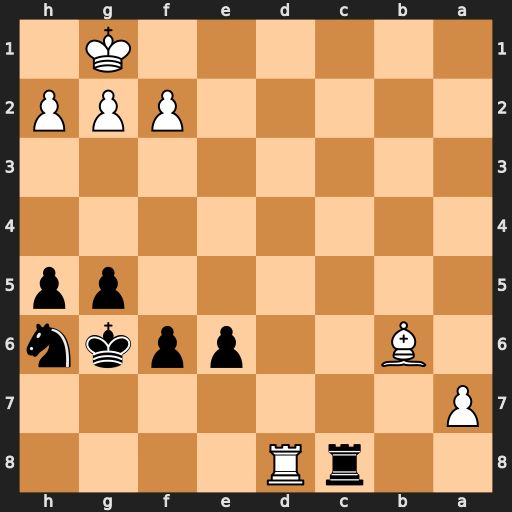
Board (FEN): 2rR4/P7/1B2ppkn/6pp/8/8/5PPP/6K1
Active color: b
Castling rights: -
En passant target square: -
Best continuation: Rc1+ Rd1 Rxd1#